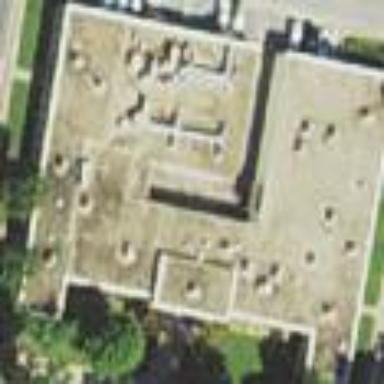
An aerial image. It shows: Building that serves as educational institution office.